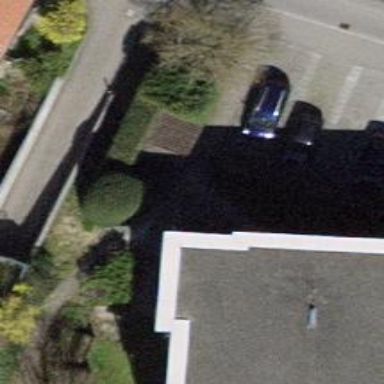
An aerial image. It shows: Shed designated for bicycle parking.